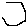
Label: hexagon